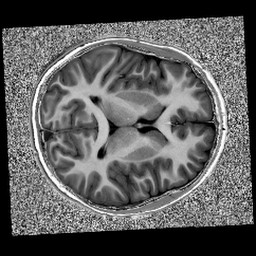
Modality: UNIT1
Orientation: axial
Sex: male
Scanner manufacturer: siemens
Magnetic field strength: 3 T
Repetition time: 5 s
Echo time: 0.00355 s